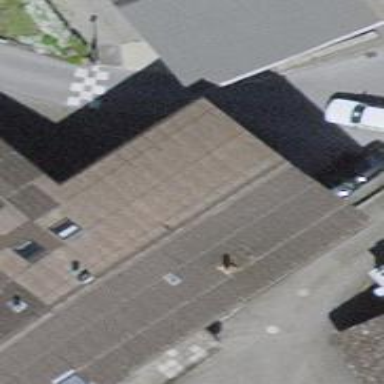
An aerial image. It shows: Restaurant.